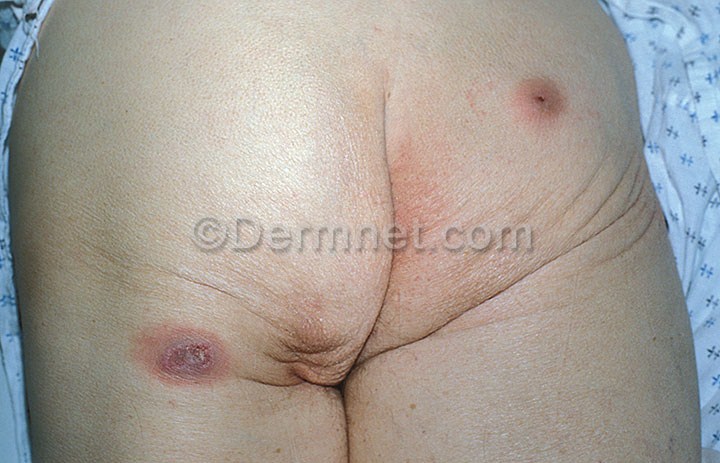
Disease: Actinic Keratosis Basal Cell Carcinoma and other Malignant Lesions